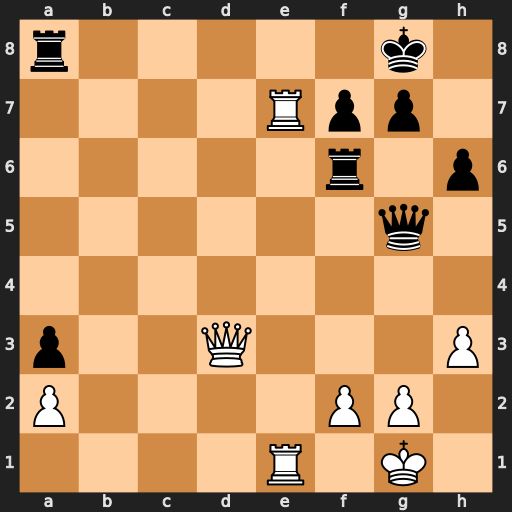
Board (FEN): r5k1/4Rpp1/5r1p/6q1/8/p2Q3P/P4PP1/4R1K1
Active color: w
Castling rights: -
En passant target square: -
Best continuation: Re8+ Rxe8 Rxe8#